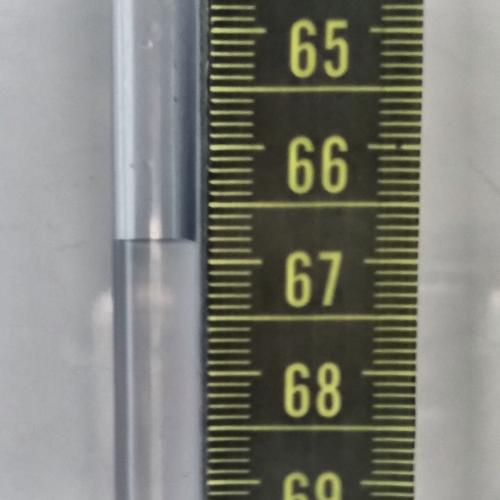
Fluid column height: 66.8 cm